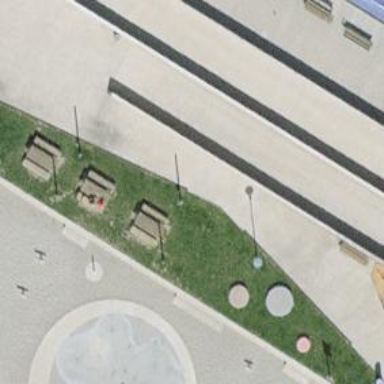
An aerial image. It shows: Picnic table located in leisure land area.